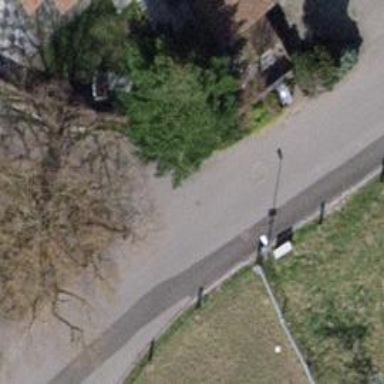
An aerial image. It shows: Residential road.